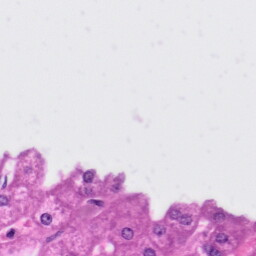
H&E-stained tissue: Liver